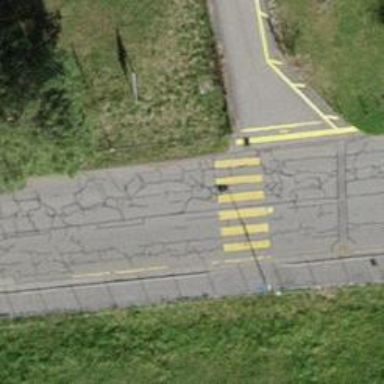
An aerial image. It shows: Zebra crossing on the road.